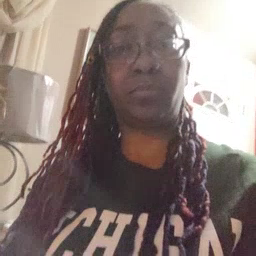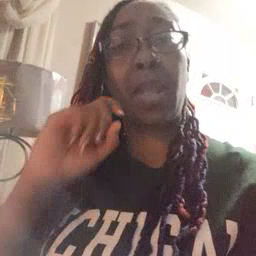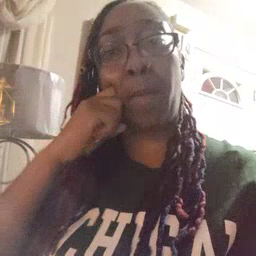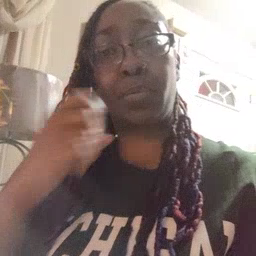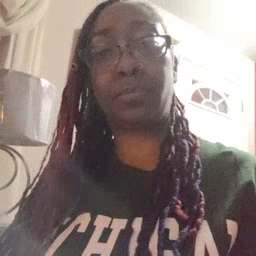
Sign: apple